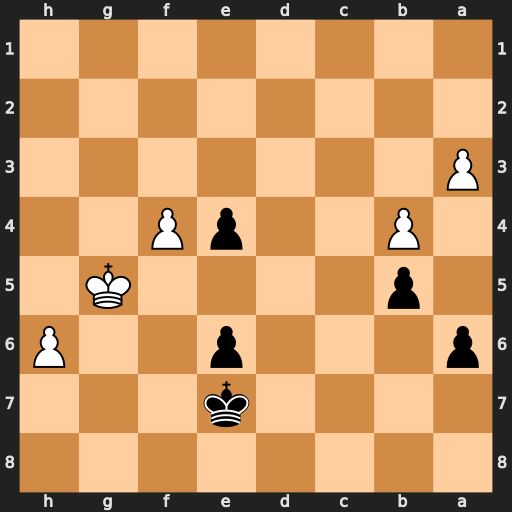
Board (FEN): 8/4k3/p3p2P/1p4K1/1P2pP2/P7/8/8
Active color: b
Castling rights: -
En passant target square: -
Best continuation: Kf7 h7 Kg7 h8=B+ Kxh8